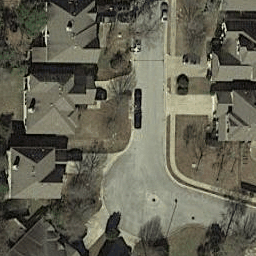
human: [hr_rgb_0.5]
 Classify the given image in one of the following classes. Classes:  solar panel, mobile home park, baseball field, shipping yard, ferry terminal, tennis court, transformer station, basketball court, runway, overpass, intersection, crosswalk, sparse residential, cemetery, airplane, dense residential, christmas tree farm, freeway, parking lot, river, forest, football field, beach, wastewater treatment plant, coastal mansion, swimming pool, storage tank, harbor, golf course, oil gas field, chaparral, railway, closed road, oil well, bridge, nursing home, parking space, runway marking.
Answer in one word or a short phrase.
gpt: closed road